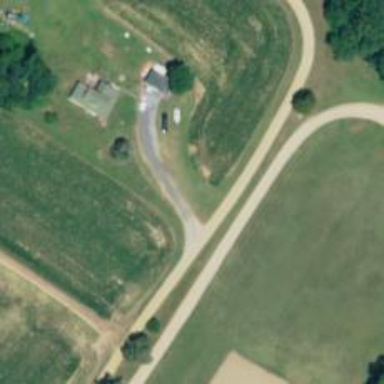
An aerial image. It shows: Driveway.